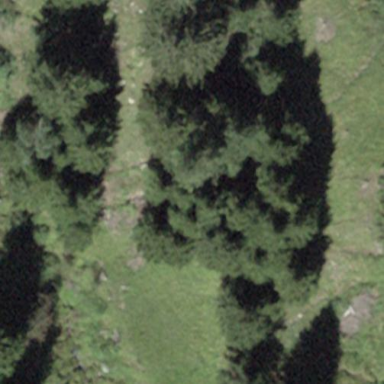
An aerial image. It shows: Forest area.